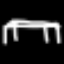
Label: bed